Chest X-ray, PA view. Patient: 10 years old, sex F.
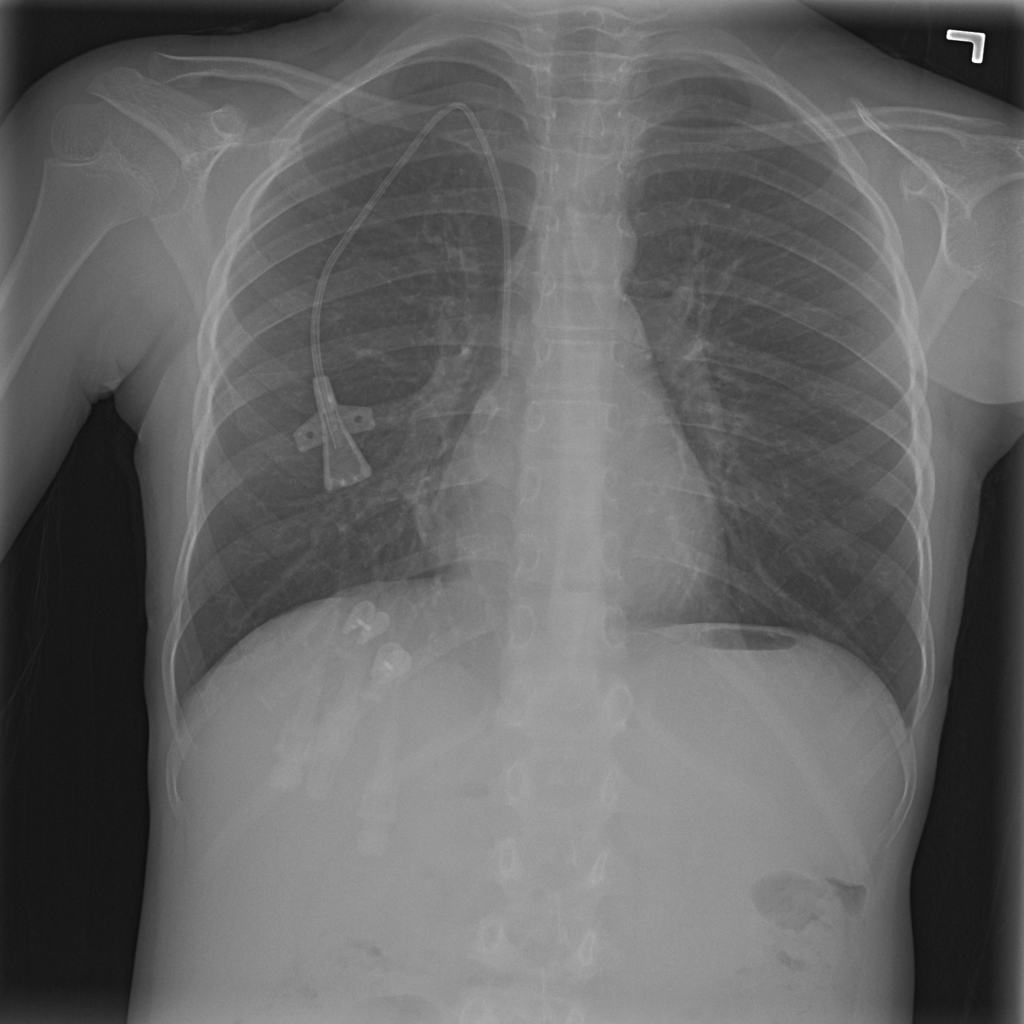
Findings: No Finding